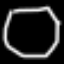
Label: octagon